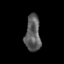
Tissue: prostate
Cell type: T cells
Senescence score: 0.3338
Nuclear area (px): 540
Mean DAPI intensity: 92.522